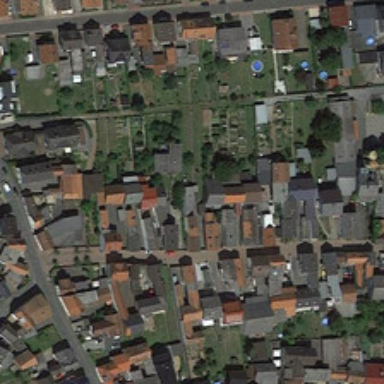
Houses of orange or grey roofs are built closely on lawns .